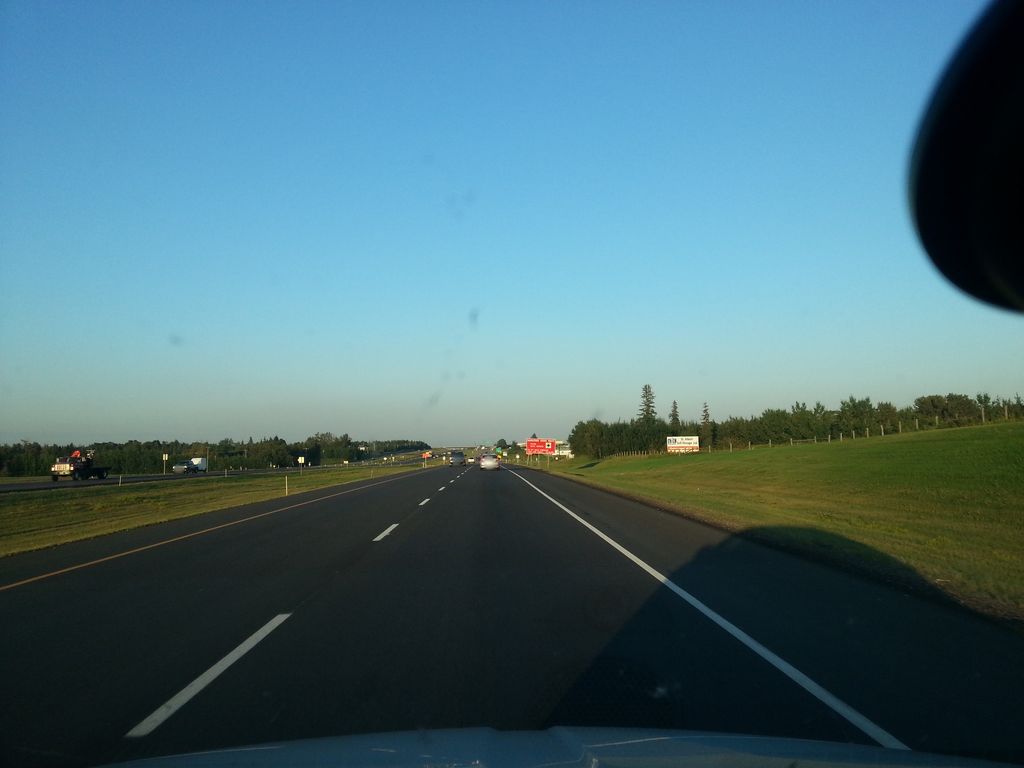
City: edmonton